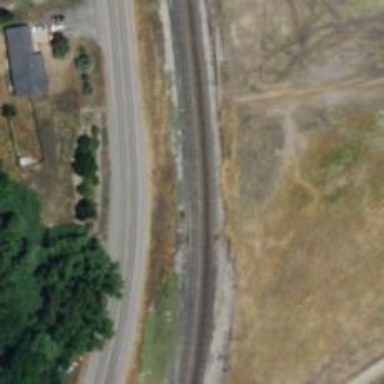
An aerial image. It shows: Railway siding for service.